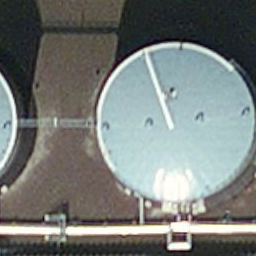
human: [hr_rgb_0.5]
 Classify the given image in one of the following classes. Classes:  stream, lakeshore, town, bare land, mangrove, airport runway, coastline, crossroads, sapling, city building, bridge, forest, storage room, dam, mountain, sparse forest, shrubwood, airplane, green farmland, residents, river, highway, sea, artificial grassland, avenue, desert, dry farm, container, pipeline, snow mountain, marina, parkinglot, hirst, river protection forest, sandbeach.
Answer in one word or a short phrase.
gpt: storage room